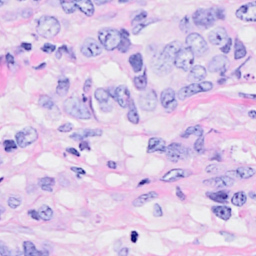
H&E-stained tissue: Breast